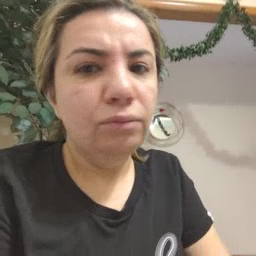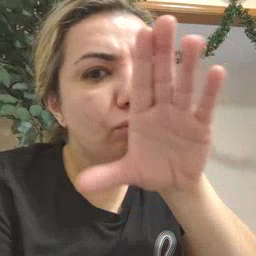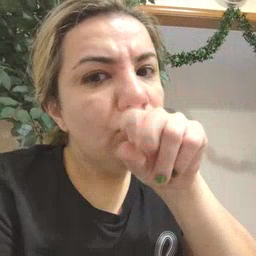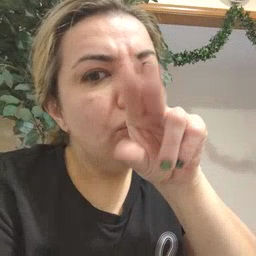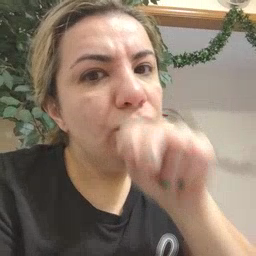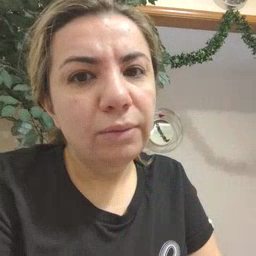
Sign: duck